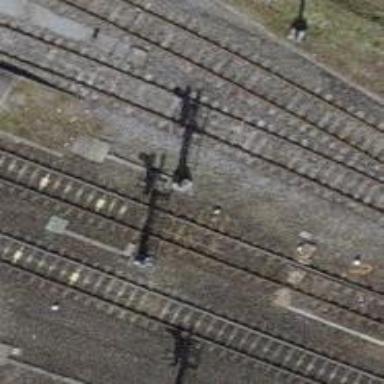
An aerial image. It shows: Railway signal.